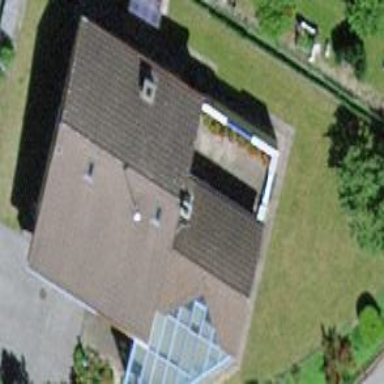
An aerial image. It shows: Garage building.